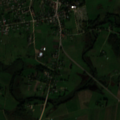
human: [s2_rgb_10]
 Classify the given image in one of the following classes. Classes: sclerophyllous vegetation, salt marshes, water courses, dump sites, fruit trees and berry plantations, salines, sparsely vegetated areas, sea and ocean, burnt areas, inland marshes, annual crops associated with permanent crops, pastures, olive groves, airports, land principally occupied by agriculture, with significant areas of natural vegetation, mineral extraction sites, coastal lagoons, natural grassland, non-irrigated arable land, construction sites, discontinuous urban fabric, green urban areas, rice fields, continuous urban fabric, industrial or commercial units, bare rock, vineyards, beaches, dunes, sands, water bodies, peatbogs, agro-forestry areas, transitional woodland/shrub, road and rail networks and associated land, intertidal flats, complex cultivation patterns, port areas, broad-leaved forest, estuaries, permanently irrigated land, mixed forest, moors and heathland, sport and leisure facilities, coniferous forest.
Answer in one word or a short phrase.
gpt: discontinuous urban fabric, non-irrigated arable land, pastures, complex cultivation patterns, transitional woodland/shrub